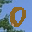
Label: 0